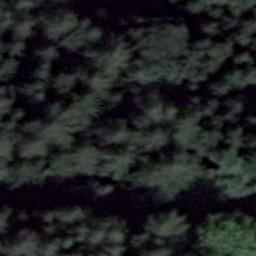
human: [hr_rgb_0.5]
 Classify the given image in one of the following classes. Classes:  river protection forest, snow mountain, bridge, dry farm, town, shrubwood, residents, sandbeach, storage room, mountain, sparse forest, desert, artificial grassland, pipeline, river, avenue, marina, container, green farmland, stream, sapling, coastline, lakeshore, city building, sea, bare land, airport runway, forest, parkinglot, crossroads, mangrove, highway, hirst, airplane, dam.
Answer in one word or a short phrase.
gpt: forest